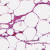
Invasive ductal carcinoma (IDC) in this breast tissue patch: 0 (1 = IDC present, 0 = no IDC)